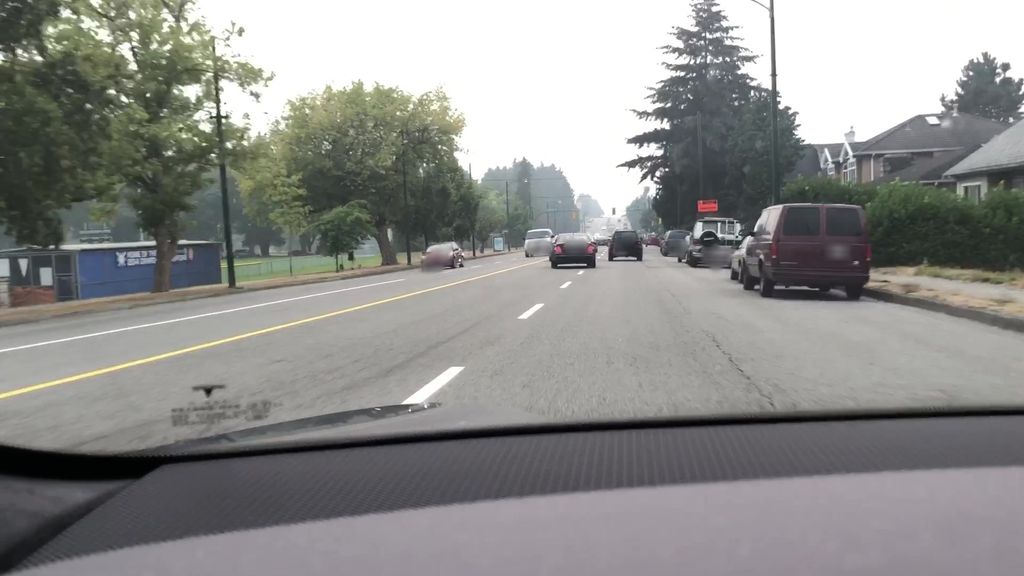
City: vancouver